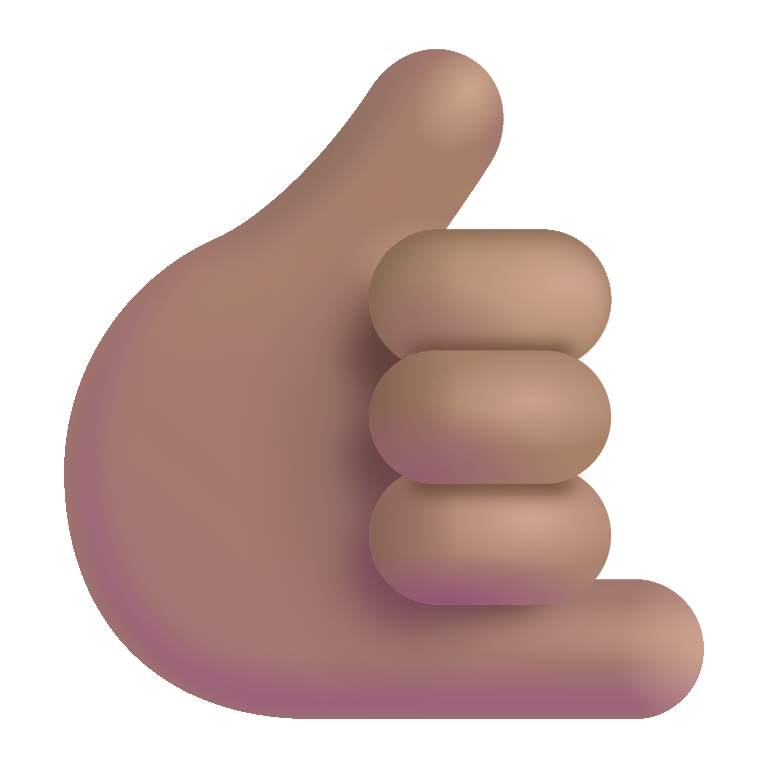
call me hand color